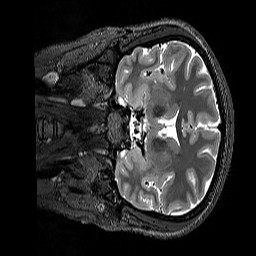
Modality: T2w
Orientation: coronal
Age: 28
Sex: female
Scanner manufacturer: siemens
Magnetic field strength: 3 T
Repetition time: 3.2 s
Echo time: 0.728 s